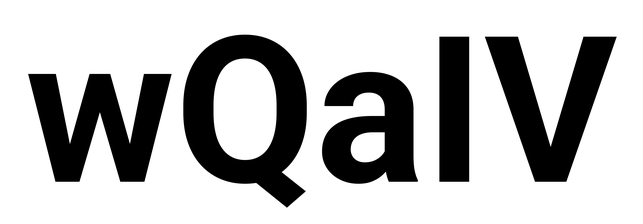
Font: Roboto_Bold